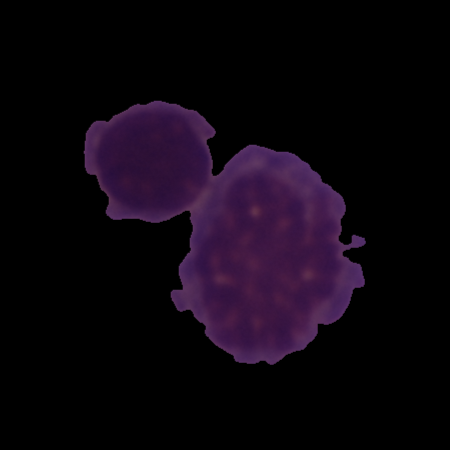
Label: healthy